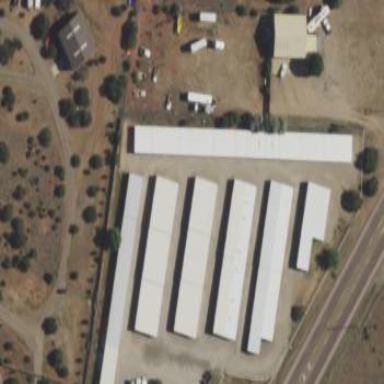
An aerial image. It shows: Storage rental shop.